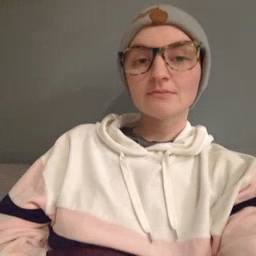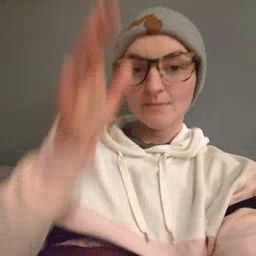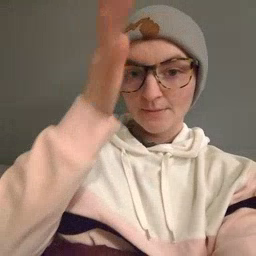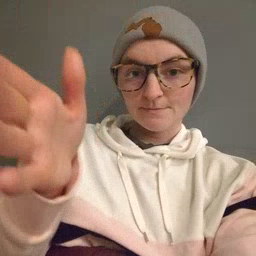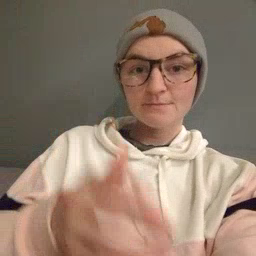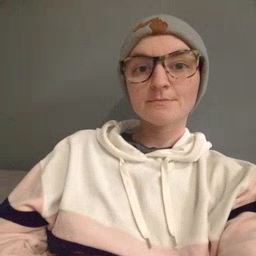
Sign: grandpa